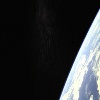
Label: space